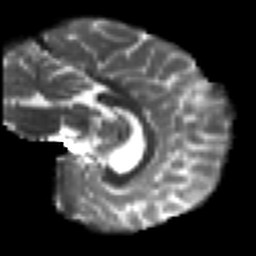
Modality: T2w
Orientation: sagittal
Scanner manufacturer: siemens
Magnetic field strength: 3 T
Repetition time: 7.8 s
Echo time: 0.09 s